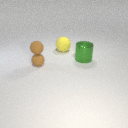
large green metal cylinder to the right of large yellow rubber sphere